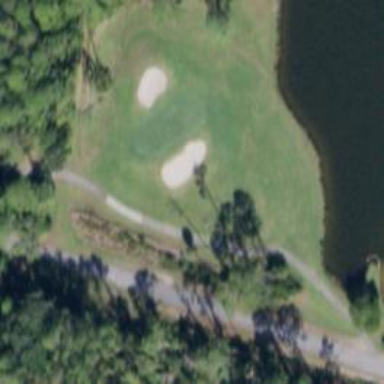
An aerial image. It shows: View of golf hole.